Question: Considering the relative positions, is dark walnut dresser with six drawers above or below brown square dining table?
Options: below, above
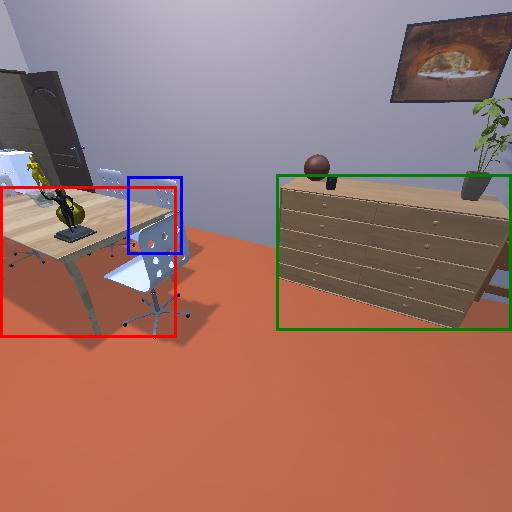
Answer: below